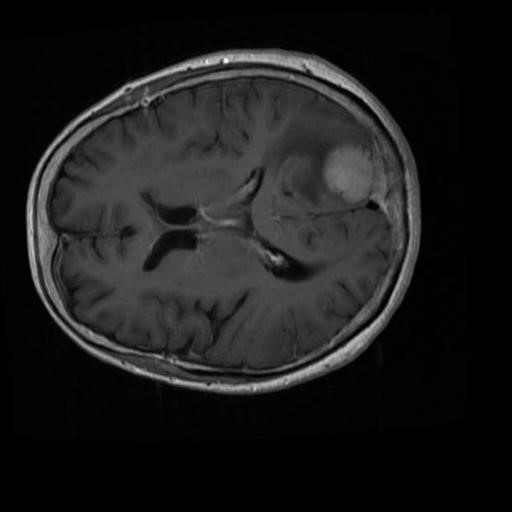
Label: brain_menin